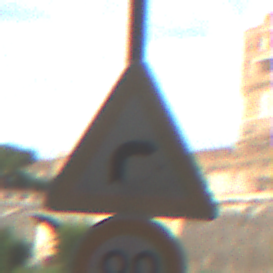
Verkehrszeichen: KurveRechts
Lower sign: Geschwindigkeit90
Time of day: MorningAfternoon
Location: Outdoor (Suburban)
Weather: PartlyCloudy
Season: NotSpecified
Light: Natural